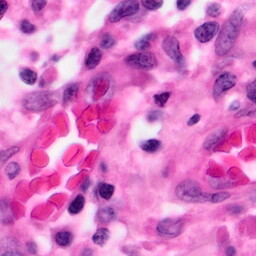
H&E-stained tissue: Pancreatic